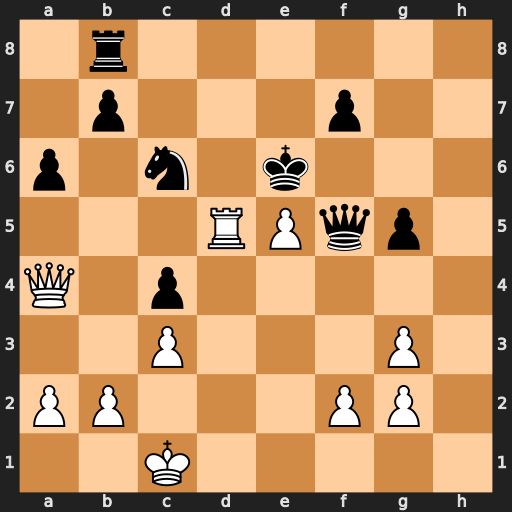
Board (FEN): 1r6/1p3p2/p1n1k3/3RPqp1/Q1p5/2P3P1/PP3PP1/2K5
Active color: w
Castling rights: -
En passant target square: -
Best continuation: Qa3 Kxd5 Qd6+ Ke4 f3+ Qxf3 gxf3+